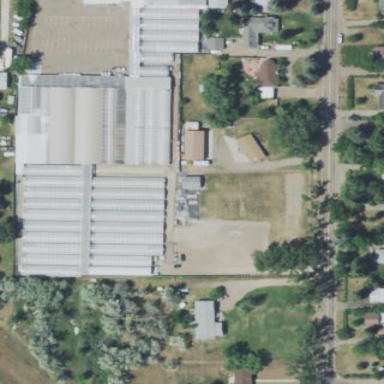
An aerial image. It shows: Plant nursery area.